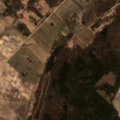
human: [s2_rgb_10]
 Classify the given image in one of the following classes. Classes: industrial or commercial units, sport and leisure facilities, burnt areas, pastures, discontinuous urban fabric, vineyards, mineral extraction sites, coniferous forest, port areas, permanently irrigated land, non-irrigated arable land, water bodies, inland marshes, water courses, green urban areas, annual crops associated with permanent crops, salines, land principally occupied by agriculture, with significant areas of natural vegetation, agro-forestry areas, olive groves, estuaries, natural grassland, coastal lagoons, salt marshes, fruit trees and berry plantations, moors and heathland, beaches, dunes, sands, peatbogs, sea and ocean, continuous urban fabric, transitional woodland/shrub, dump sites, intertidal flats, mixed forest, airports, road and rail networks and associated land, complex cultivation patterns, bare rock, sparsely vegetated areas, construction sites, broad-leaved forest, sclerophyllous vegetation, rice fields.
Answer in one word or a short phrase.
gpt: non-irrigated arable land, complex cultivation patterns, land principally occupied by agriculture, with significant areas of natural vegetation, coniferous forest, mixed forest, transitional woodland/shrub